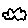
Label: cloud